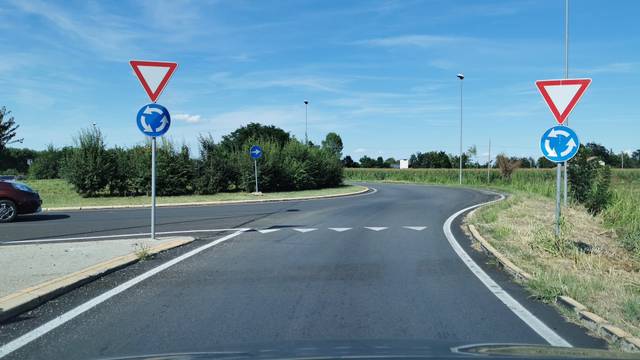
Region: Italy
Coordinates: 44.415, 7.597